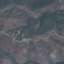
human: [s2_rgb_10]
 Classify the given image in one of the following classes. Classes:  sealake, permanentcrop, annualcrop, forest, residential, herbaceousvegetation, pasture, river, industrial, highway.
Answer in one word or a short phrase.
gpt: HerbaceousVegetation